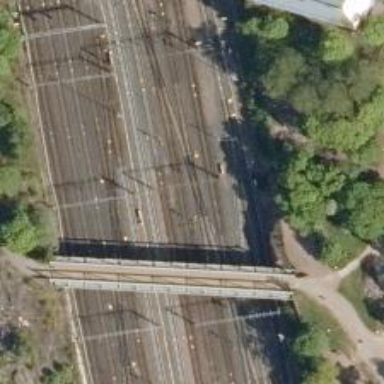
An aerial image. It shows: Continuous rail railway with electrified contact line.